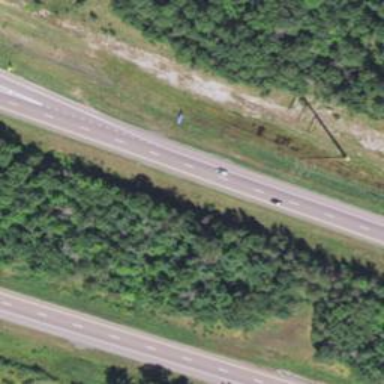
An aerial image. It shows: Motorway junction.